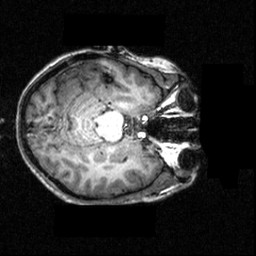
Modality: T1w
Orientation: axial
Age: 19
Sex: female
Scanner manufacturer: siemens
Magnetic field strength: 3.951 T
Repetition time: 1.5 s
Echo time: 0.00335 s